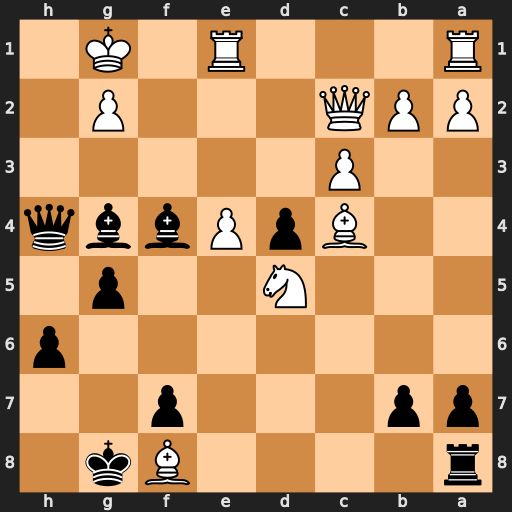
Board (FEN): r4Bk1/pp3p2/7p/3N2p1/2BpPbbq/2P5/PPQ3P1/R3R1K1
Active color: b
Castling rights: -
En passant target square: -
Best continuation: Qh2+ Kf1 Qh1+ Kf2 Bg3+ Kxg3 Qh4#